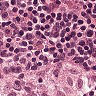
Metastatic tissue present: no